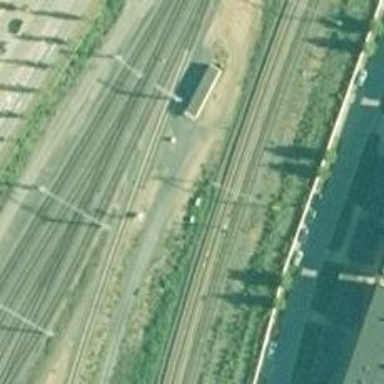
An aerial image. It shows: Railway signal.